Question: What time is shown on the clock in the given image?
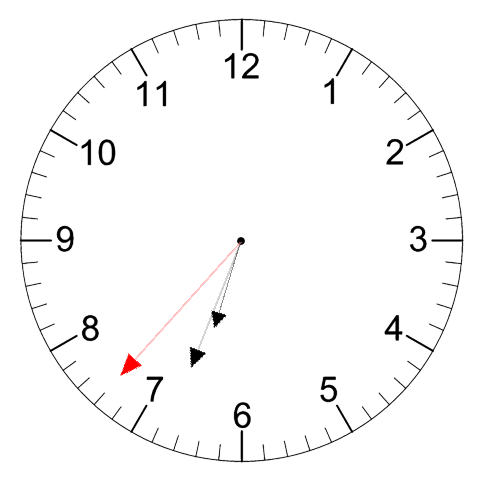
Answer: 06:33:37